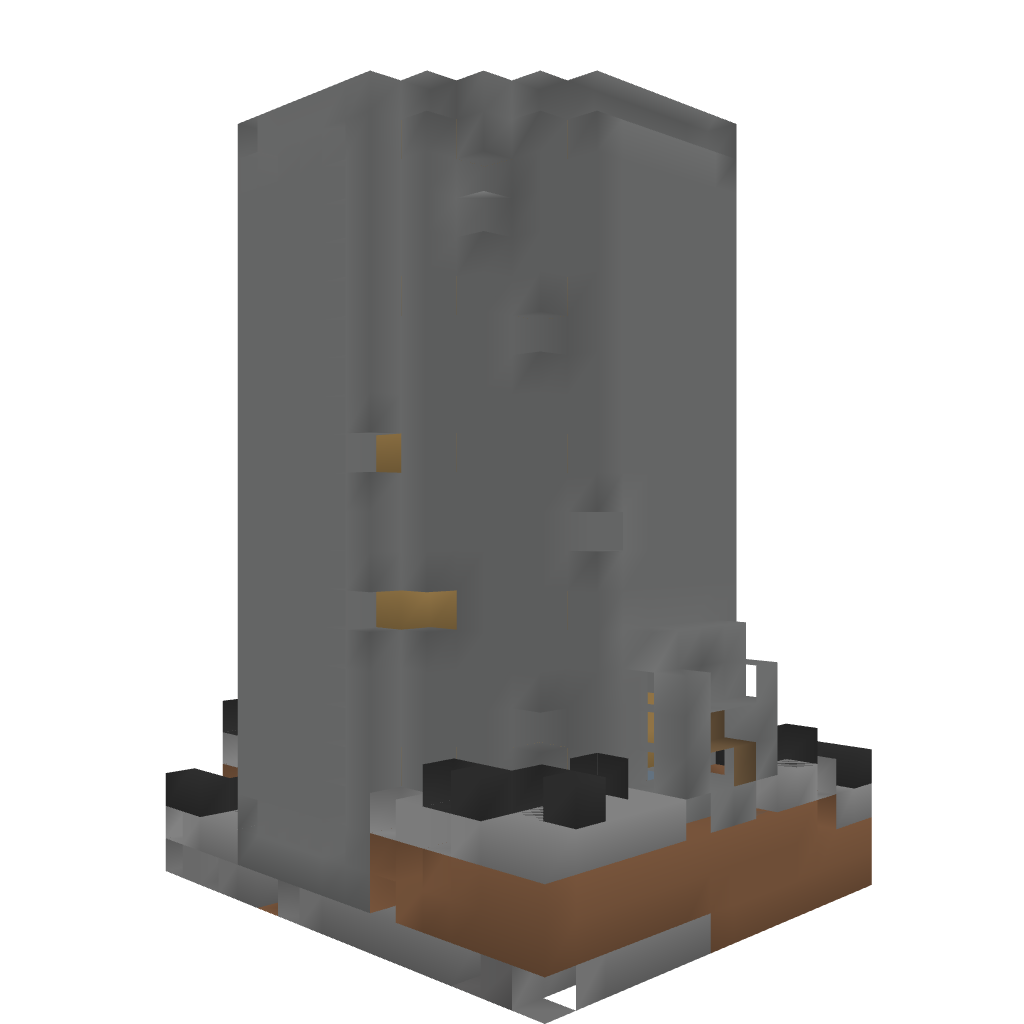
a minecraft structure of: The Tower